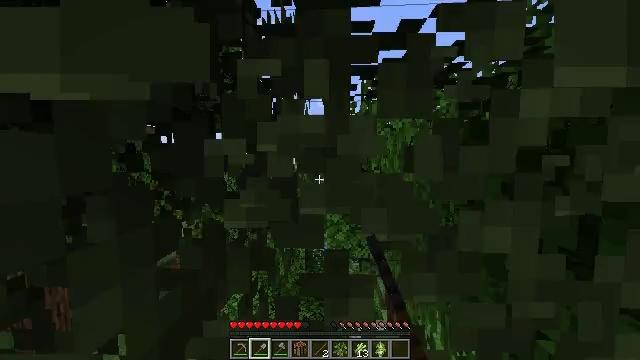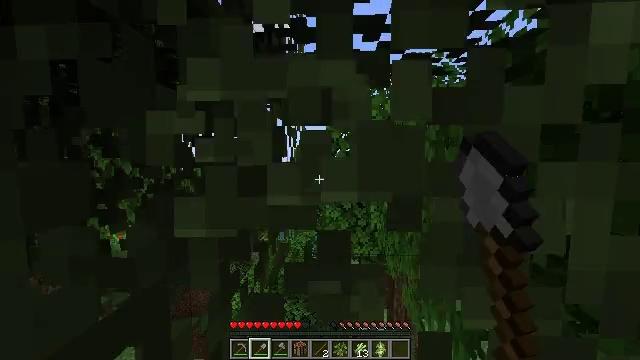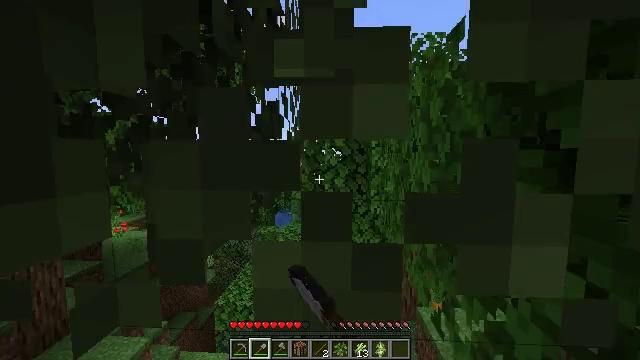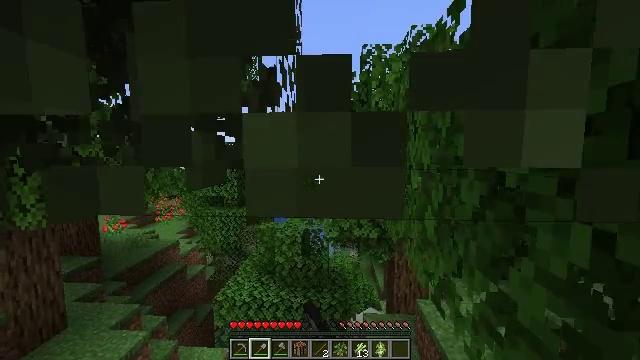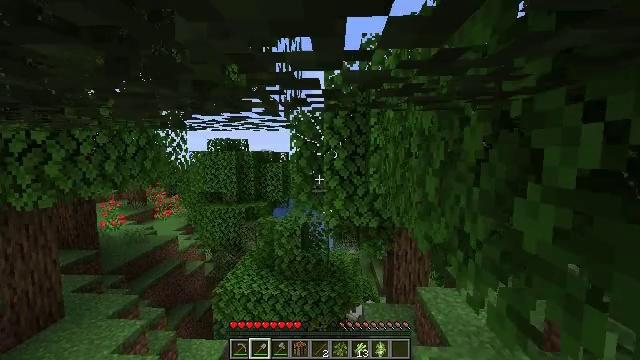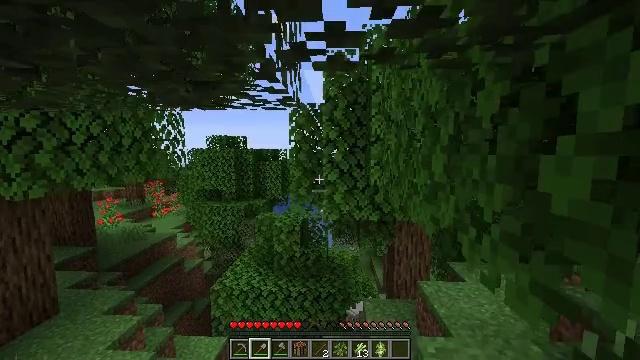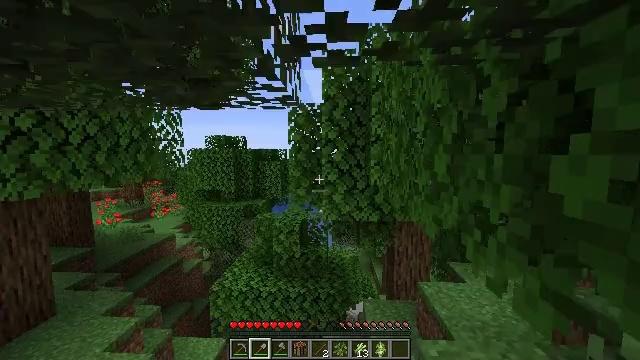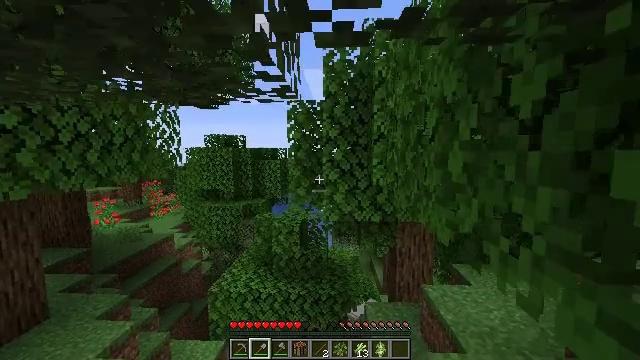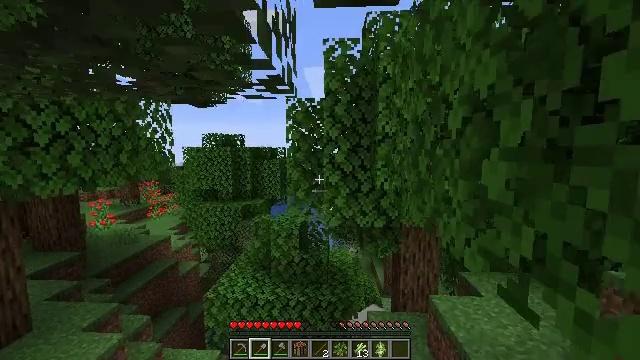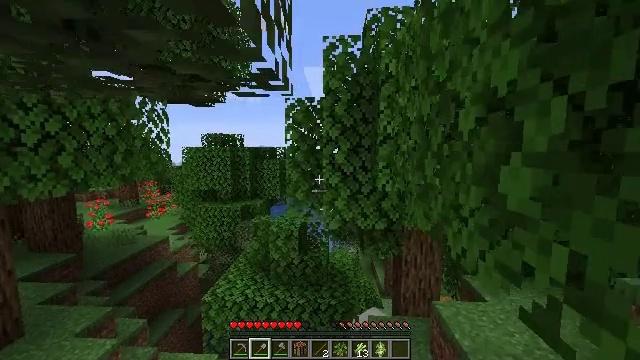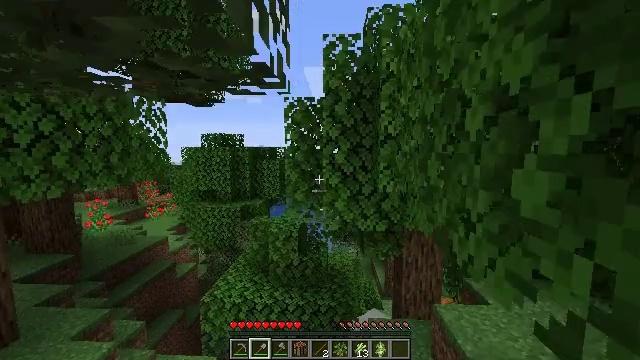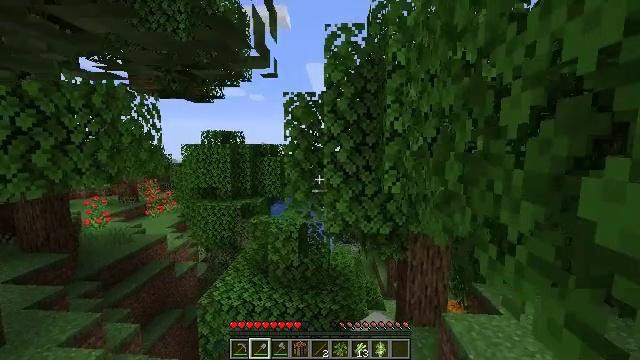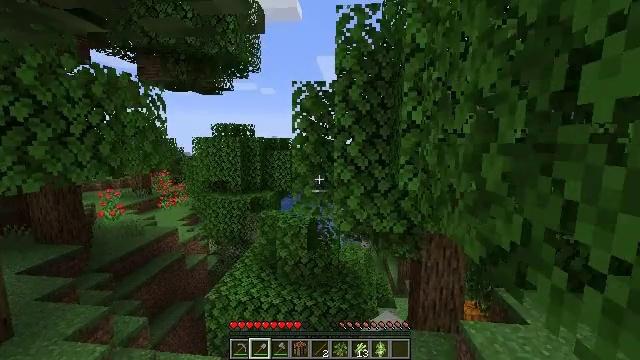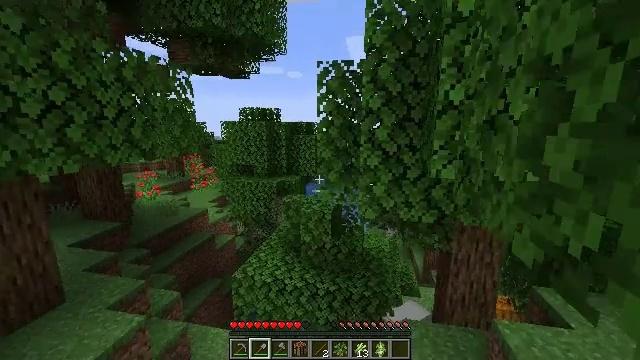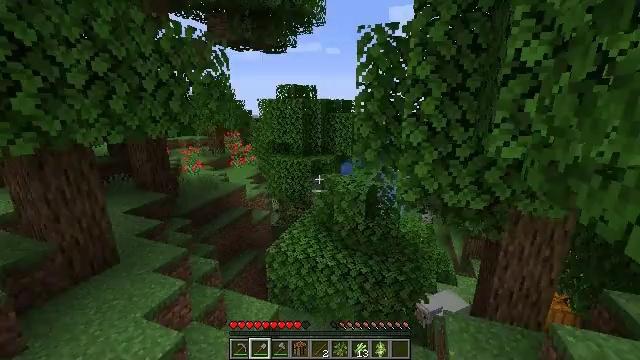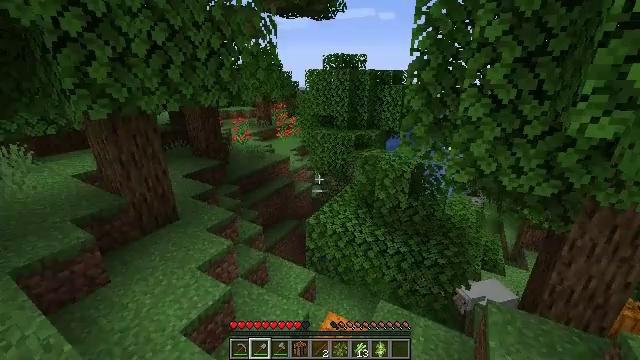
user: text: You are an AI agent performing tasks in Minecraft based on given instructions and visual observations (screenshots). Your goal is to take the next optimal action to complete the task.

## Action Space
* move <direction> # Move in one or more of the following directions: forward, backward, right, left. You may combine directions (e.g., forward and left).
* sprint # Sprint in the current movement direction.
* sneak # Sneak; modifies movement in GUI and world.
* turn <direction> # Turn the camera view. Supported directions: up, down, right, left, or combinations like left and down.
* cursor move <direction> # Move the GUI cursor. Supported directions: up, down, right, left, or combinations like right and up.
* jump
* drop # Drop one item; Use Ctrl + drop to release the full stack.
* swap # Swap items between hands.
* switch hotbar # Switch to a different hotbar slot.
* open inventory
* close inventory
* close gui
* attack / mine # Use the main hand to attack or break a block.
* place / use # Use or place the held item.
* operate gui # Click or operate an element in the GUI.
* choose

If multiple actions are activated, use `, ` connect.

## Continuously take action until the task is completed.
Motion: motion action
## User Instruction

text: Attack the pumpkin to gather it.
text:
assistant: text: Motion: move forward, attack / mine
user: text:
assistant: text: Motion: move forward, attack / mine
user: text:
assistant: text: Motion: move forward, attack / mine
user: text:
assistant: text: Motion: move forward, attack / mine
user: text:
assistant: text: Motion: move forward, attack / mine
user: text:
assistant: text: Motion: move forward, attack / mine
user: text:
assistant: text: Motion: move forward, attack / mine
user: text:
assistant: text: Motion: move forward, attack / mine
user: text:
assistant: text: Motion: move forward, attack / mine
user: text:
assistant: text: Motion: move forward, attack / mine
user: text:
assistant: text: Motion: move forward, attack / mine
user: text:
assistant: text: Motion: move forward, turn left and down
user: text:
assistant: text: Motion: move forward, turn left and down
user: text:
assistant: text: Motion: move forward, turn left and down
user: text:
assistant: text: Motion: move forward, turn left and down
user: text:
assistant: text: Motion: move forward, turn left and down
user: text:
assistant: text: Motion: move forward and move left, turn left and down
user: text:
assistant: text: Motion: move forward and move left
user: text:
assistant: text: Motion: move forward and move left
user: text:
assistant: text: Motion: move forward and move left
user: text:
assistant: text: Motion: move forward and move left, turn right
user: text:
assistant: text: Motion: move forward and move left, turn right
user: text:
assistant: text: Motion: move forward and move left
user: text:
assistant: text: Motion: move forward and move left
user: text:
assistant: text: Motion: move forward and move left
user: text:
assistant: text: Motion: move forward and move left
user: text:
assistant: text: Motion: move forward and move left
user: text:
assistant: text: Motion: move forward and move left
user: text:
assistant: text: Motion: move forward and move left
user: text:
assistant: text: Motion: move forward and move left, turn right